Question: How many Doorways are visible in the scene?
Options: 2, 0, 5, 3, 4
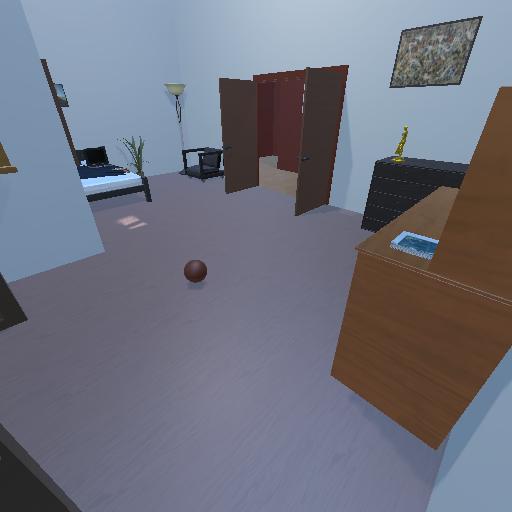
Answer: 2